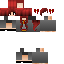
A female human skin with medium skin, wearing red long hair dressed in a red hoodie and black pants, featuring a closed mouth.